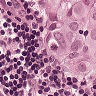
Metastatic tissue present: yes